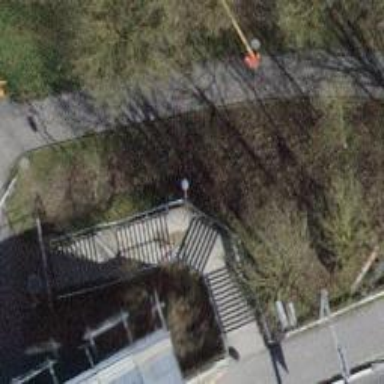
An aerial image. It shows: Road with steps.